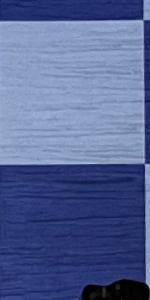
Label: Empty